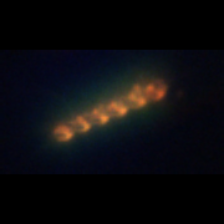
Taxon: Chaetoceros
Group: Diatoms